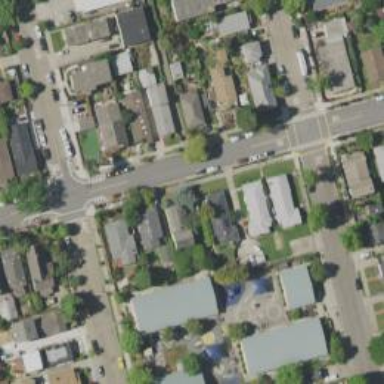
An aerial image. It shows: Alleyway designated as service road.